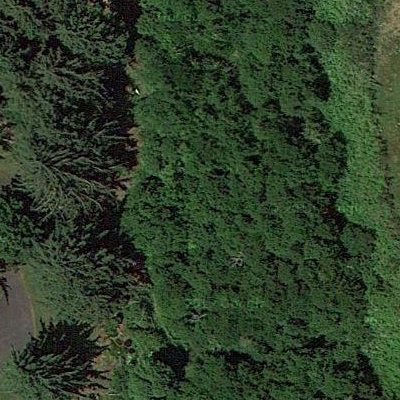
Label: Forest